Interaction volume radius: 5 \u00c5
Interaction volume height: 15 \u00c5
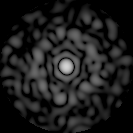
Disorder parameter: 0.8945